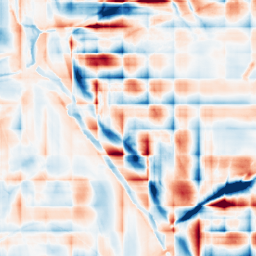
Category: wavelet
Decomposition family: wavelet_dwt
Decomposition parameters: wavelet: db2
level: 5
Upsampling method: cubic_mitchell
Upsampling parameters: scale: 4
Upsampling scale: 4